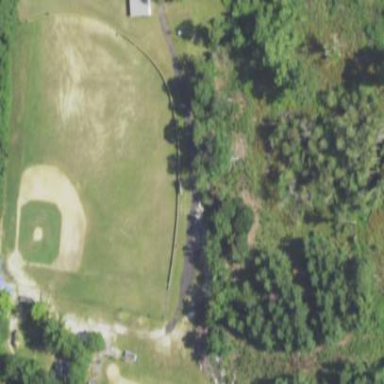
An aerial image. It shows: Baseball pitch for leisure and sports activities.